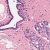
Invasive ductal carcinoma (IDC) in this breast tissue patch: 0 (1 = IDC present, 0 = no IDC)